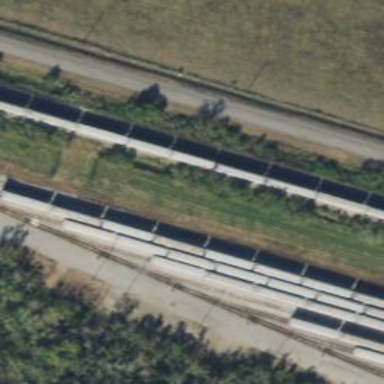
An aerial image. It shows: Railway siding with rails.